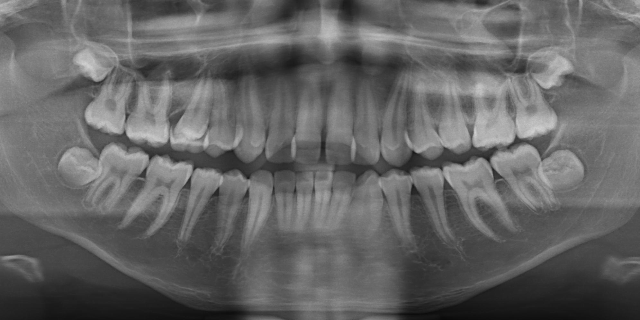
adult